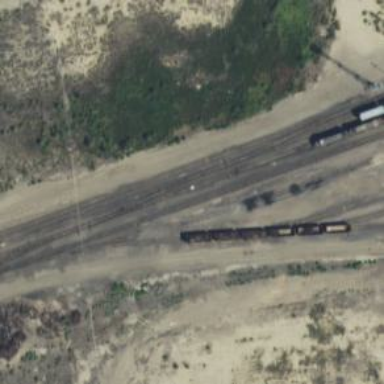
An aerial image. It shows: Railway yard in service.